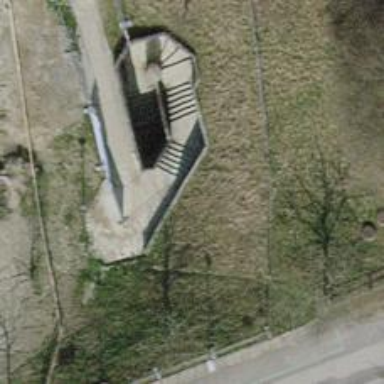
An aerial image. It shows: Concrete steps.